Question: I want to add some space to the right of an '<input type="text" />' so that there's some empty space on the right of the field.
So, instead of .
So, same behavior just some empty space to the right.
I've tried using 'padding-right', but that doesn't seem to do anything.
Is there a way to do this (or fake it)?
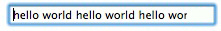
Answer: padding-right works for me in Firefox/Chrome on Windows but not in IE. Welcome to the wonderful world of IE standards non-compliance.
See: <URL>
'''
<input type="text" class="foo" value="abcdefghijklmnopqrstuvwxyz"/>
'''
'''
.foo
{
padding-right: 20px;
}
'''